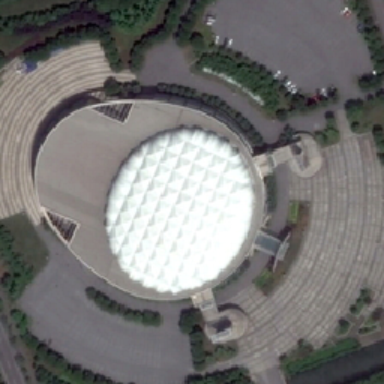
The middle is surrounded by dark green trees .